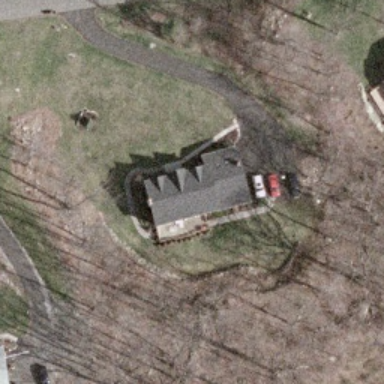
A villa with grey roofs is surrounded by lawn in the sparse residential area .